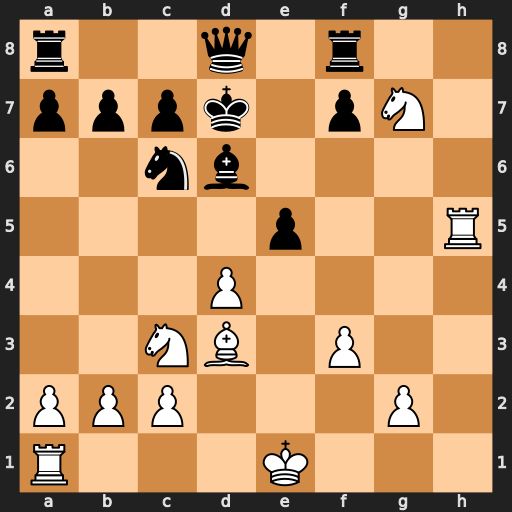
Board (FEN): r2q1r2/pppk1pN1/2nb4/4p2R/3P4/2NB1P2/PPP3P1/R3K3
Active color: w
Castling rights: Q
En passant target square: -
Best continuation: Bf5+ Ke7 Nd5#